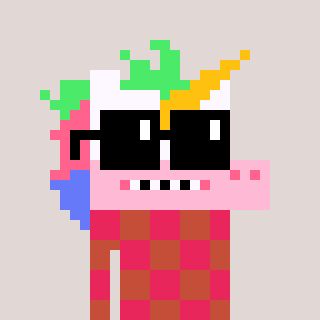
a pixel art character with square black sunglasses, a unicorn-shaped head and a rust-colored body on a warm background